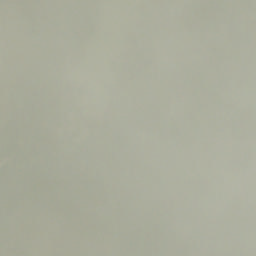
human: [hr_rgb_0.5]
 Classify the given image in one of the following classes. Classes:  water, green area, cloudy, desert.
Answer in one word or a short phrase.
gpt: cloudy